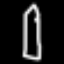
Label: pencil